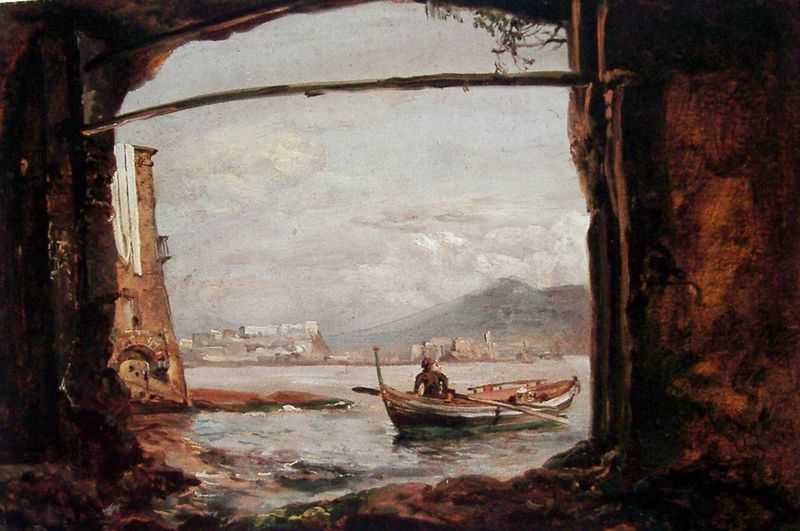
Titel: Grotte bei Neapel
Künstler: Johan Christian Clausen Dahl
Standort: Oslo
Institution: Nasjonalgalleriet
Schlagwörter: baum, berg, blau, blätter, dunkel, felsen, gemälde, himmel, mann, meer, schatten, wasser, weiß, wolken, fluss, landschaft, ocker, see, stadt, teich, ufer, braun, fenster, grau, hell, hintergrund, holz, licht, tür, ausblick, blick, gebäude, haus, rot, tuch, wolke, ornament, architektur, mensch, stein, steine, herr, horizont, häuser, hügel, kalt, gewässer, sonne, insel, land, blatt, höhle, boot, kahn, paddel, ruder, turm, balkon, gischt, küste, schiff, strand, welle, wellen, bogen, fassade, italien, süden, fischer, berge, fels, gebirge, klippen, dorf, mauer, sepia, hafen, romantik, schaum, brandung, trümmer, wasse, ruderboot, ruderer, rudern, ornamente, verzierung, balken, tor, bucht, ruine, gewölbe, burg, festung, gemäuer, gefängnis, grotte, kühl, einfahrt, rde, landstrich, bauten, asser, neapel, durchsicht, gondel, bot, menschn, chiff, mannw, boots, fellsen, schattene, grozze, gonde, klipen